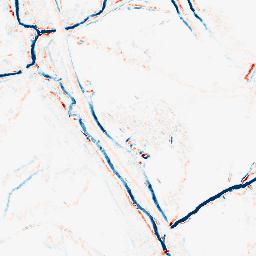
Category: morphological
Decomposition family: morphological_diamond
Decomposition parameters: operation: average
radius: 3
Upsampling method: quartic
Upsampling parameters: scale: 4
Upsampling scale: 4